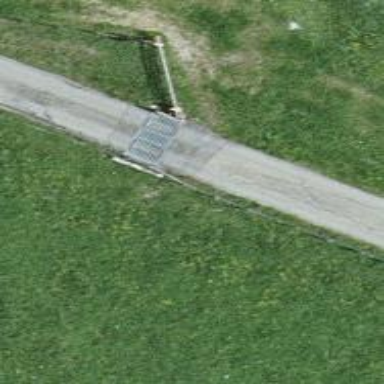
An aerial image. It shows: Fence.